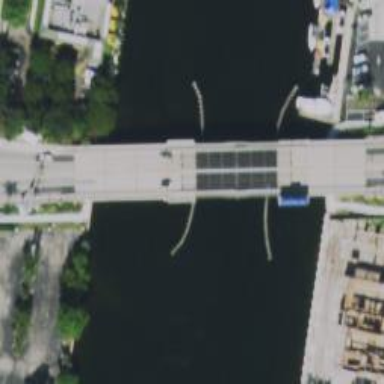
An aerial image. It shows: Bascule movable bridge on footway.